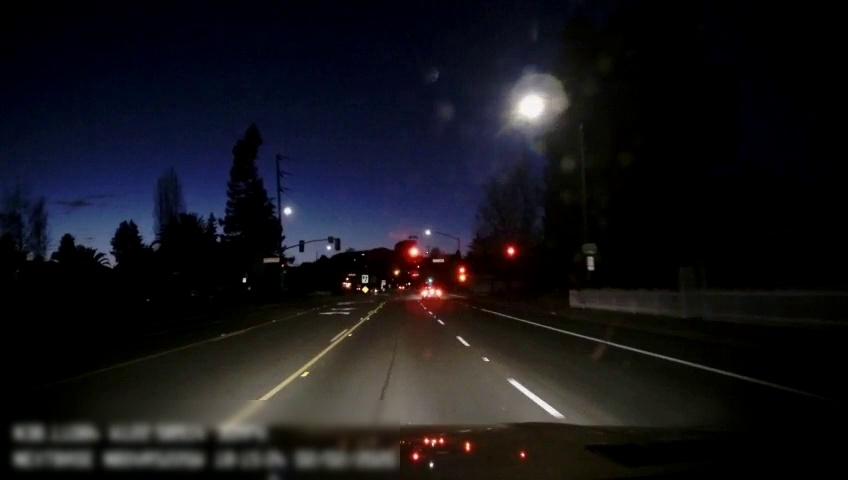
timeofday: Night
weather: Other
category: Drivable Space
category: Drivable Space
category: Vehicles | Car
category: Lanes | Alternate Lane
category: Lanes | Current Lane
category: Lanes | Current Lane
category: Lanes | Opposite Lane
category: Lanes | Opposite Lane
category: Traffic | Lights
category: Traffic | Lights
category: Traffic | Lights